Question: I've taken a screenshot (of the lock screen) on my iPhone 6 and got it into the iPhone 6 simulator. I pick the image by presenting an imagePicker controller and then set it in the didFinishPcikingMediaWithInfo as follows:
'''
func imagePickerController(picker: UIImagePickerController, didFinishPickingMediaWithInfo info: [NSObject : AnyObject]) {
self.dismissViewControllerAnimated(true, completion: nil);
let refImage = info[UIImagePickerControllerOriginalImage] as! UIImage
self.view.backgroundColor = UIColor(patternImage: refImage)
}
'''
This results in a display like this:

I also tried changing the final line to be:
'''
let frame = CGRectMake(0, 0, image.size.width, image.size.height)
let backgroundView = UIImageView(frame: frame)
backgroundView.image = image
backgroundView.contentMode = .ScaleAspectFill
self.view.addSubview(backgroundView)
'''
and also tried
backgroundView.contentMode = .ScaleAspectFit
Any idea why the screenshot is doubling in size and seemingly won't fit? Im guessing a resolution issue of some kind?
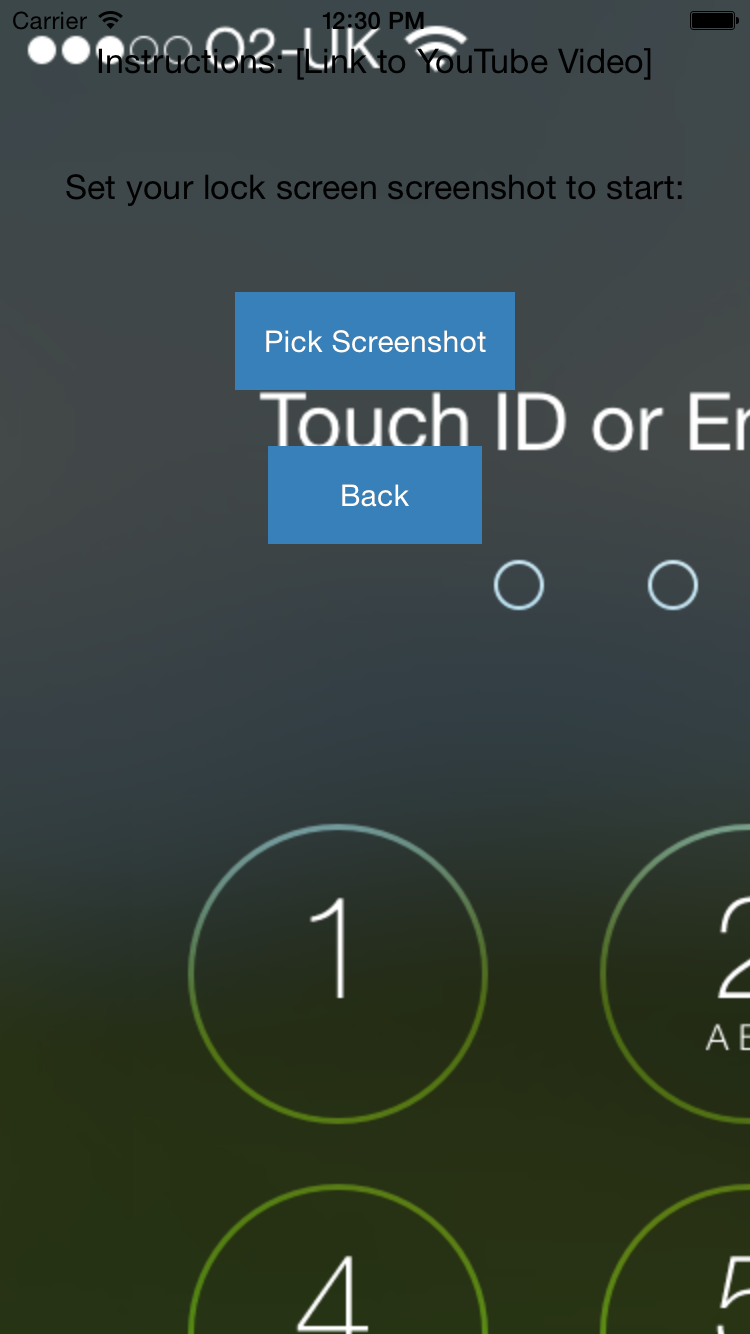
Answer: Change this
'''
let frame = CGRectMake(0, 0, image.size.width, image.size.height)
'''
to
'''
let frame = CGRectMake(0, 0, self.view.frame.size.width, self.view.frame.size.height)
'''
If this doesn't work and you are using storyboard then drag and drop a UIImageview, connect it through IBOutlet and then set your UIImage.